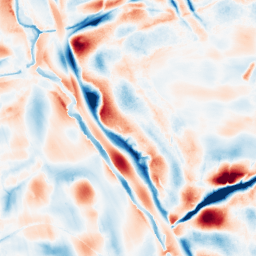
Category: wavelet
Decomposition family: wavelet_biorthogonal
Decomposition parameters: wavelet: bior5.5
level: 5
Upsampling method: edge_directed
Upsampling parameters: scale: 2
Upsampling scale: 2